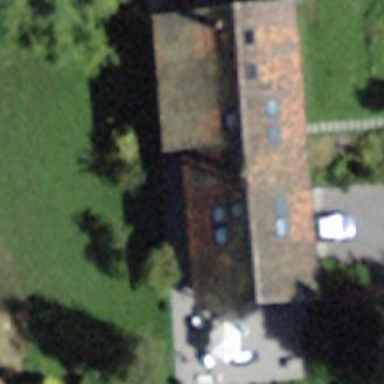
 painted in brown color. The roof is red in color."